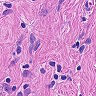
Metastatic tissue present: no